Question: To make it clearer for future readers, here is a summary of the problem and its fix.
My grid sits in a page, that is used as the content for a tabitem. At runtime, the grid refused to fill the entire tabitem area, as seen in the screenshots below.
The problem was that the style for the tabitem contained a content template that displayed the page through a contentpresenter, a horizontal stackpanel. The stackpanel was overriding the stretch properties of the grid in the page.
was to replace the stackpanel in the style with a grid. No more layout problems.
I've got a StackPanel with a label and textbox inside a Grid, and I want to bind the width of the textbox to the width of the first two columns in the grid. I've generally been using the approach of binding the textbox width to its parent, and trying to bind value to that has the correct value, but I have tried direct binding as well, and no luck.
Here is my xaml:
'''
<Page x:Class="BPC.CPI.Pages.CustomerMaintenance"
xmlns="http://schemas.microsoft.com/winfx/2006/xaml/presentation"
xmlns:x="http://schemas.microsoft.com/winfx/2006/xaml"
xmlns:mc="http://schemas.openxmlformats.org/markup-compatibility/2006"
xmlns:d="http://schemas.microsoft.com/expression/blend/2008"
xmlns:cpihelpers="clr-namespace:BPC.CPI.ControlHelpers"
xmlns:robertData="clr-namespace:BPC.Robert.DataEncapsulation;assembly=BPC.Robert"
xmlns:robertGlobals="clr-namespace:BPC.Robert.Globals;assembly=BPC.Robert"
xmlns:avalon="clr-namespace:AvalonLambdas;assembly=AvalonLambdas"
xmlns:converters="clr-namespace:BPC.Utilities.ValueConverters;assembly=BPCUtilities"
mc:Ignorable="d"
d:DesignHeight="602" d:DesignWidth="1149"
Title="CustomerMaintenance" Name="ThisPage"
DataContext="{Binding RelativeSource={RelativeSource Self}}">
<Page.Resources>
<converters:IntegerToBooleanConverter x:Key="IntegerToBooleanConverter"></converters:IntegerToBooleanConverter>
</Page.Resources>
<Grid>
<Grid.RowDefinitions>
<RowDefinition Height="Auto"></RowDefinition>
<RowDefinition Height="*"></RowDefinition>
</Grid.RowDefinitions>
<Grid Grid.Row="0">
<ComboBox ItemsSource="{Binding PageModel.PageUser.AssociatedCustomers}" Name="CbCustomerName"
SelectedItem="{Binding PageModel.PageCustomer}"
Style="{StaticResource HeadingTwoComboBox}" cpihelpers:ComboBoxHelper.MaxDropDownItems="10">
<ComboBox.ItemContainerStyle>
<Style TargetType="ComboBoxItem">
<Setter Property="LayoutTransform" Value="{StaticResource Transform.5x}"></Setter>
<Setter Property="Foreground" Value="Black"></Setter>
</Style>
</ComboBox.ItemContainerStyle>
</ComboBox>
</Grid>
<Grid Name="GridMainContent" Grid.Row="1">
<Grid.ColumnDefinitions>
<ColumnDefinition Width="*"></ColumnDefinition>
<ColumnDefinition Width="20"></ColumnDefinition>
<ColumnDefinition Width="*"></ColumnDefinition>
</Grid.ColumnDefinitions>
<Grid Name="GridGeneralCustomerInfo" Grid.Column="0" >
<Grid.ColumnDefinitions>
<ColumnDefinition Width="*"></ColumnDefinition>
</Grid.ColumnDefinitions>
<Grid.RowDefinitions>
<RowDefinition Height="5"></RowDefinition>
<RowDefinition Height=".35*"></RowDefinition>
<RowDefinition Height="1*"></RowDefinition>
<RowDefinition Height=".8*"></RowDefinition>
</Grid.RowDefinitions>
<StackPanel Name="SpCustomerNotes" Orientation="Vertical" Grid.Column="0" Grid.Row="1"
HorizontalAlignment="Left">
<Label Name="LblCustomerNotes" Target="{Binding ElementName=TxtCustomerNotes}" Style="{StaticResource PromptText}" Content="{Binding Path=Text, ElementName=CbCustomerName}" ContentStringFormat="What is special about {0}?"></Label>
<TextBox Name="TxtCustomerNotes" AcceptsReturn="True" TextWrapping="Wrap" ScrollViewer.VerticalScrollBarVisibility="Auto"
MaxHeight="{Binding Path=ActualHeight, ElementName=SpCustomerNotes, Converter={avalon:LambdaValueConverter (param * 0.65)}}"
Text="{Binding PageModel.PageCustomer.CustomerInfo.CP_NOTES}"></TextBox>
</StackPanel>
<Grid Grid.Column="0" Grid.Row="2">
<Grid.RowDefinitions>
<RowDefinition Height="Auto"></RowDefinition>
<RowDefinition Height="*"></RowDefinition>
<RowDefinition Height="*"></RowDefinition>
<RowDefinition Height="*"></RowDefinition>
</Grid.RowDefinitions>
<Grid.ColumnDefinitions>
<ColumnDefinition Width="*"></ColumnDefinition>
<ColumnDefinition Width="*"></ColumnDefinition>
</Grid.ColumnDefinitions>
<TextBlock Style="{StaticResource HeadingFourBrown}" Grid.Column="0" Grid.ColumnSpan="2" Text="{Binding Path=Text, ElementName=CbCustomerName, StringFormat=A few questions about \{0\}...}"></TextBlock>
<StackPanel Name="SpReportingType" Orientation="Vertical" Grid.Row="1" Grid.Column="0" Margin="6,0,0,0">
<Label Name="LblReportingType" Target="{Binding ElementName=TxtReportingType}" Style="{StaticResource PromptText}" Content="Contractual or actual reporting?"></Label>
<ComboBox Name="CbReportingType" Style="{StaticResource ComboBoxWithoutBackground}" SelectedValuePath="REPORTING_TYPE_ID"
ItemsSource="{Binding PageModel.PageSelection.ReportingTypes}" DisplayMemberPath="NAME"
SelectedValue="{Binding PageModel.PageCustomer.CustomerInfo.REPORTING_TYPE_ID}"></ComboBox>
</StackPanel>
<StackPanel Name="SpReportingLevel" Orientation="Vertical" Grid.Row="2" Grid.Column="0" Margin="6,0,0,0">
<Label Name="LblReportingLevel" Target="{Binding ElementName=TxtReportingLevel}" Style="{StaticResource PromptText}" Content="How should we roll up data?"></Label>
<ComboBox Name="CbReportingLevel" Style="{StaticResource ComboBoxWithoutBackground}" SelectedValuePath="REPORTING_LEVEL_ID"
ItemsSource="{Binding PageModel.PageSelection.ReportingLevel}" DisplayMemberPath="NAME"
SelectedValue="{Binding PageModel.PageCustomer.CustomerInfo.REPORTING_LEVEL_ID}"></ComboBox>
</StackPanel>
<StackPanel Name="SpReportingPounds" Orientation="Vertical" Grid.Row="3" Grid.Column="0" Margin="6,0,0,0">
<Label Name="LblReportingPounds" Target="{Binding ElementName=TxtReportingPounds}" Style="{StaticResource PromptText}" Content="Net or gross weights?"></Label>
<ComboBox Name="CbReportingPounds" Style="{StaticResource ComboBoxWithoutBackground}" SelectedValuePath="REPORTING_LBS_ID"
ItemsSource="{Binding PageModel.PageSelection.ReportingPounds}" DisplayMemberPath="NAME"
SelectedValue="{Binding PageModel.PageCustomer.CustomerInfo.REPORTING_LBS_ID}"></ComboBox>
</StackPanel>
<StackPanel Name="SpInventoryLevel" Orientation="Vertical" Grid.Row="1" Grid.Column="1" Margin="6,0,0,0">
<Label Name="LblInventoryLevel" Target="{Binding ElementName=TxtInventoryLevel}" Style="{StaticResource PromptText}" Content="Customer or title?"></Label>
<ComboBox Name="CbInventoryLevel" Style="{StaticResource ComboBoxWithoutBackground}" SelectedValuePath="INV_RPT_LEVEL_ID"
ItemsSource="{Binding PageModel.PageSelection.InventoryReportingLevel}" DisplayMemberPath="NAME"
SelectedValue="{Binding PageModel.PageCustomer.CustomerInfo.INV_RPT_LEVEL_ID}"></ComboBox>
</StackPanel>
<StackPanel Name="SpReportByPO" Orientation="Vertical" Grid.Row="2" Grid.Column="1" Margin="6,0,0,0">
<Label Name="LblReportByPO" Target="{Binding ElementName=TxtReportByPO}" Style="{StaticResource PromptText}" Content="Do we report by PO?"></Label>
<CheckBox Name="ChkReportByPO" Style="{DynamicResource SliderCheckBox}" HorizontalAlignment="Left" Checked="ChkReportByPO_Checked"
IsChecked="{Binding PageModel.PageCustomer.CustomerInfo.IS_REPORTED_BY_PO, Converter={StaticResource IntegerToBooleanConverter}}"></CheckBox>
</StackPanel>
</Grid>
<Grid Name="GridMiscellaneous" Grid.Column="0" Grid.Row="3">
<Grid.RowDefinitions>
<RowDefinition Height="Auto"></RowDefinition>
<RowDefinition Height="*"></RowDefinition>
<RowDefinition Height="5"></RowDefinition>
<RowDefinition Height="*"></RowDefinition>
<RowDefinition Height="5"></RowDefinition>
<RowDefinition Height="*"></RowDefinition>
</Grid.RowDefinitions>
<TextBlock Style="{StaticResource HeadingFourBrown}" Grid.Row="0" Text="Other stuff"></TextBlock>
<StackPanel Name="SpSaveDirectory" Orientation="Vertical" Grid.Row="1" Margin="6,0,0,0">
<Label Name="LblSaveDirectory" Target="{Binding ElementName=TxtSaveDirectory}" Style="{StaticResource PromptText}" Content="Where should saved reports go?"></Label>
<TextBox Name="TxtSaveDirectory" ></TextBox>
</StackPanel>
<StackPanel Name="SpFrequency" Orientation="Vertical" Grid.Row="3" Margin="6,0,0,0">
<Label Name="LblFrequency" Target="{Binding ElementName=TxtFrequency}" Style="{StaticResource PromptText}" Content="{Binding Path=Text, ElementName=CbCustomerName}" ContentStringFormat="How often do you run reports for {0}?"></Label>
<TextBox Name="TxtFrequency" ></TextBox>
</StackPanel>
<StackPanel Name="SpHoursPerReport" Orientation="Vertical" Grid.Row="5" Margin="6,0,0,0">
<Label Name="LblHoursPerReport" Target="{Binding ElementName=TxtHoursPerReport}" Style="{StaticResource PromptText}" Content="How many hours do you spend per report (whole hours)?"></Label>
<TextBox Name="TxtHoursPerReport" ></TextBox>
</StackPanel>
</Grid>
</Grid>
<Grid Name="GridCustomerPeopleAndTitles" Grid.Column="2">
<Grid.RowDefinitions>
<RowDefinition Height="1.2*"></RowDefinition>
<RowDefinition Height="1.5*"></RowDefinition>
<RowDefinition Height=".8*"></RowDefinition>
</Grid.RowDefinitions>
<Grid Name="GridCustomerPeople" Grid.Row="0">
<Grid.RowDefinitions>
<RowDefinition Height="Auto"></RowDefinition>
<RowDefinition Height="*"></RowDefinition>
<RowDefinition Height="*"></RowDefinition>
<RowDefinition Height="*"></RowDefinition>
</Grid.RowDefinitions>
<TextBlock Name="TxtbCustomerPeople" Grid.Row="0" Style="{StaticResource HeadingFourBrown}" Text="{Binding Path=Text, ElementName=CbCustomerName, StringFormat=These people also work with \{0\}}"></TextBlock>
<StackPanel Orientation="Vertical" Grid.Row="1" Margin="6,0,0,0">
<Label Name="LblSalesReps" Style="{StaticResource PromptText}" Content="Sales Reps:"></Label>
<TextBlock Name="TxtbSalesReps" Text="{Binding PageModel.PageCustomer.SalesReps}" TextTrimming="CharacterEllipsis" MaxWidth="550"></TextBlock>
</StackPanel>
<StackPanel Orientation="Vertical" Grid.Row="2" Margin="6,0,0,0">
<Label Name="LblBillers" Style="{StaticResource PromptText}" Content="Billers:"></Label>
<TextBlock Name="TxtbBillers" Text="{Binding PageModel.PageCustomer.Billers}" TextTrimming="CharacterEllipsis" MaxWidth="550"></TextBlock>
</StackPanel>
<StackPanel Orientation="Vertical" Grid.Row="3" Margin="6,0,0,0" HorizontalAlignment="Stretch">
<Label Name="LblCams" Style="{StaticResource PromptText}" Content="Customer Account Managers:"></Label>
<TextBlock Name="TxtbCams" Text="{Binding PageModel.PageCustomer.CAMs}" TextTrimming="CharacterEllipsis"></TextBlock>
</StackPanel>
</Grid>
<Grid Name="GridTitleGroups" Grid.Row="1">
<Grid.RowDefinitions>
<RowDefinition Height="Auto"></RowDefinition>
<RowDefinition Height="*"></RowDefinition>
</Grid.RowDefinitions>
<TextBlock Name="TxtbTitleGroups" Grid.Row="0" Style="{StaticResource HeadingFourBrown}" Text="{Binding Path=Text, ElementName=CbCustomerName, StringFormat=Group \{0\}'s titles}"></TextBlock>
<Grid Grid.Row="1">
<Grid.ColumnDefinitions>
<ColumnDefinition Width="15"></ColumnDefinition>
<ColumnDefinition Width="*"></ColumnDefinition>
<ColumnDefinition Width="10"></ColumnDefinition>
<ColumnDefinition Width="*"></ColumnDefinition>
<ColumnDefinition Width="15"></ColumnDefinition>
</Grid.ColumnDefinitions>
<ListBox Name="ListTitles" ItemsSource="{Binding}" Grid.Column="1" ToolTip="{Binding Source={x:Static robertGlobals:Messages.DragTitles}}">
</ListBox>
<Border Grid.Column="3" Style="{StaticResource BlueBorder}">
<Grid Name="GridTitleGroupItems" Grid.Column="3">
<Grid.RowDefinitions>
<RowDefinition Height="30"></RowDefinition>
<RowDefinition Height="*"></RowDefinition>
</Grid.RowDefinitions>
<Rectangle Grid.Row="0" HorizontalAlignment="Stretch" VerticalAlignment="Stretch" Fill="{StaticResource BrownAccentBrush}" OpacityMask="{StaticResource StrongOpacityMaskBrush}"
ToolTip="{Binding Source={x:Static robertGlobals:Messages.DragTitlesNew}}"></Rectangle>
<TextBlock Name="TxtbNewTitleGroup" Grid.Row="0" Text="Create a New Group" AllowDrop="True" HorizontalAlignment="Center"
VerticalAlignment="Center" Style="{StaticResource GreenAccentText}" ToolTip="{Binding Source={x:Static robertGlobals:Messages.DragTitlesNew}}"></TextBlock>
<TreeView Name="TreeTitleGroups" ItemsSource="{Binding}" AllowDrop="True" Grid.Row="1" BorderBrush="{x:Null}" ToolTip="{Binding Source={x:Static robertGlobals:Messages.DragTitles}}">
</TreeView>
</Grid>
</Border>
</Grid>
</Grid>
<Grid Name="GridCustomerGroups" Grid.Row="2">
<Grid.RowDefinitions>
<RowDefinition Height="Auto"></RowDefinition>
<RowDefinition Height="*"></RowDefinition>
</Grid.RowDefinitions>
<TextBlock Name="TxtbCustomerGroups" Grid.Row="0" Style="{StaticResource HeadingFourBrown}" Text="{Binding Path=Text, ElementName=CbCustomerName, StringFormat=Group \{0\}'s customers}"></TextBlock>
</Grid>
</Grid>
</Grid>
</Grid>
</Page>
'''
I've tried several recommended work-arounds from various questions and other sites, but nothing is working. I've tried sticking a border over cells I want to bind to and binding to its dimensions, using a label, nesting another grid, x:naming the ColumnDefinition and binding to the ActualWidth and more. Nothing. Works.
This seems like something that should be really simple in wpf, and I'm just missing come crucial, minor piece. I've wasted probably three hours on this. What am I doing wrong?
I just realized that it appears that I'm binding to the width of the entire GridMainContent - I'm not. That was just kind of dummy value that has been replaced with each different solution I've tried.
Here is an image of my issue. The contents should fill the entire tab. Note that the surrounding grid is sizing to fit the content, rather than the content sizing to fit the grid. I've defined implicit styles that set HorizontalAlignment=Stretch on every parent element for my content, but nothing appears to be working.
What I expect it to do, is for the left portion (with the dropdowns) and the right portion (with the sales reps & such) to be equal in width, filling the entire content area of the tab.

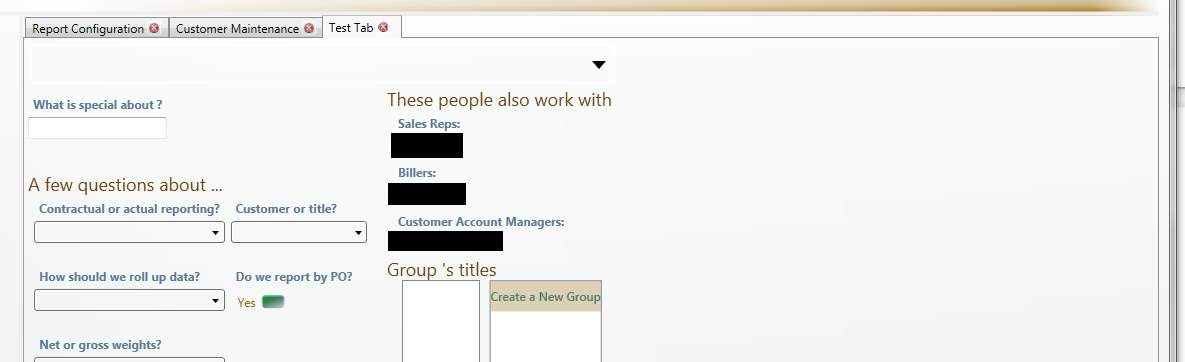
Answer: I finally found what was causing the content to not size appropriately. Buried in the tab item style, the ContentTemplate was placing all the content inside a horizontal StackPanel. I switched the StackPanel for a Grid, and voila! Correct wpf layout.